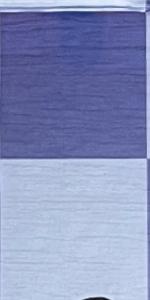
Label: Empty